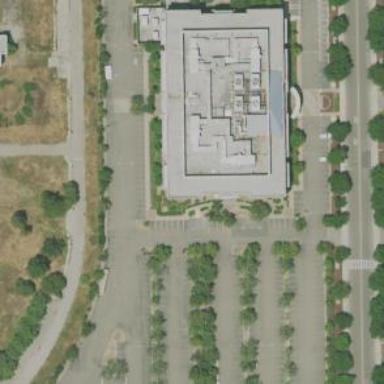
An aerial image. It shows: Office building.